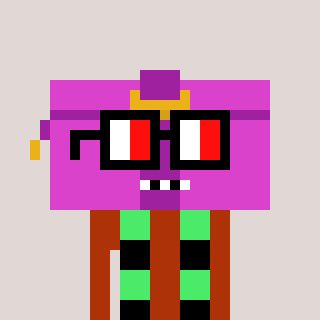
a pixel art character with square glasses with black frames and red eyes, a clutch-shaped head and a hotbrown-colored body on a warm background